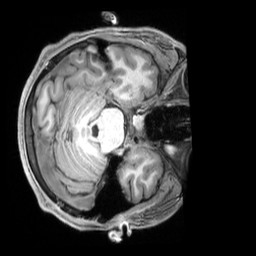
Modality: T1w
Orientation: axial
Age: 29
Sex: male
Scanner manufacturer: siemens
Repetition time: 2.3 s
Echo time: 0.00229 s